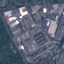
Land use / land cover class: Industrial